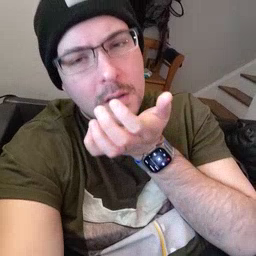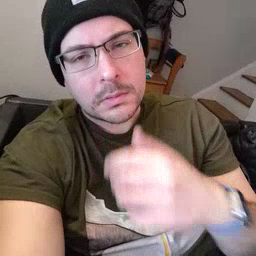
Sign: grass